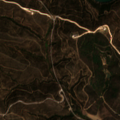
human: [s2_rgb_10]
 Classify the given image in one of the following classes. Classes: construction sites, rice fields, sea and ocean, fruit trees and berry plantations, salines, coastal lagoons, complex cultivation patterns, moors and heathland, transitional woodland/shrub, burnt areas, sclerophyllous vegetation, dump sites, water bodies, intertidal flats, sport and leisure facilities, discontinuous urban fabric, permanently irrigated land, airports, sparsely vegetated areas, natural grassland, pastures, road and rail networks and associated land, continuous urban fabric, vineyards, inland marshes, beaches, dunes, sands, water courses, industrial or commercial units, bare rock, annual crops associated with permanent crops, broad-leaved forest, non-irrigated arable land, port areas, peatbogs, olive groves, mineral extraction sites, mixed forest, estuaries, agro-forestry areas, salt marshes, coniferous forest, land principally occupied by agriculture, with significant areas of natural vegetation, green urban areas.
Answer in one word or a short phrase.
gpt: sclerophyllous vegetation, transitional woodland/shrub